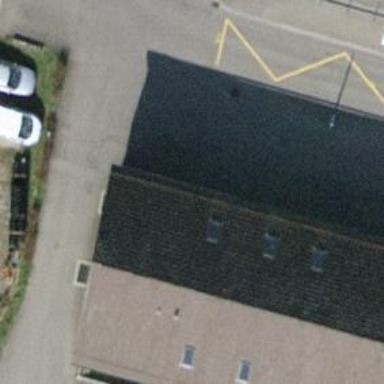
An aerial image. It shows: Fire station.